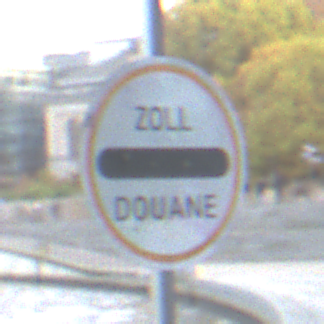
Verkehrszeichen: Zollstelle
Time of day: SunriseSunset
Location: Outdoor (Urban)
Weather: PartlyCloudy
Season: NotSpecified
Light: Natural